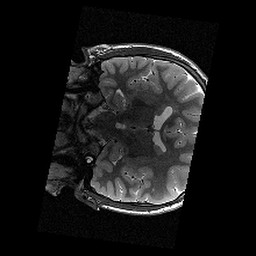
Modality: T2w
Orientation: coronal
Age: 13
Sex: female
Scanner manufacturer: siemens
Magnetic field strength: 3 T
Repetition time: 9.23 s
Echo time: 0.067 s